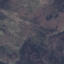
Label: HerbaceousVegetation